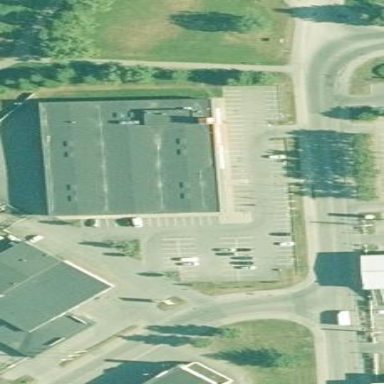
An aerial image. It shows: Retail building housing car shop.